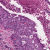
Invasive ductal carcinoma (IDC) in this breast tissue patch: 0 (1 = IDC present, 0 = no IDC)